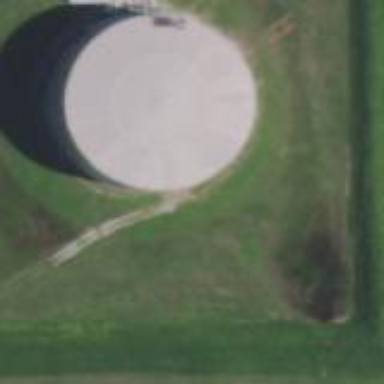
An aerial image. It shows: Industrial building with storage tank.